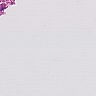
Metastatic tissue present: no